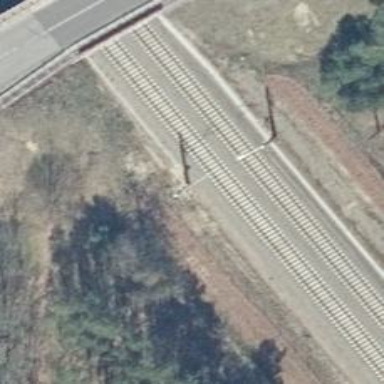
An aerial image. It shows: Railway milestone with catenary mast.